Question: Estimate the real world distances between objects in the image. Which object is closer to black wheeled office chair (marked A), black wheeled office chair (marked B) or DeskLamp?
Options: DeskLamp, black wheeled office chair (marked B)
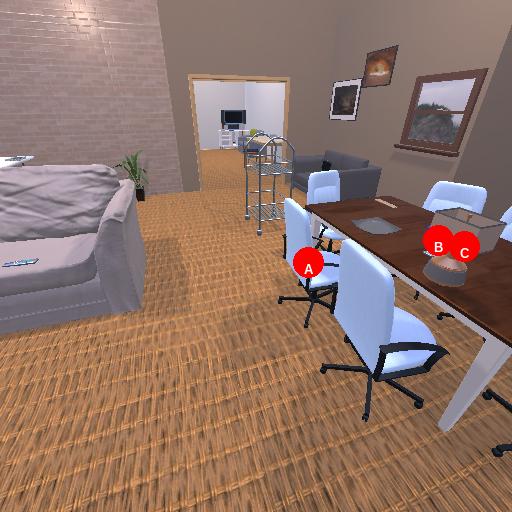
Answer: DeskLamp